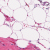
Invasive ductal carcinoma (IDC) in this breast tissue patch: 0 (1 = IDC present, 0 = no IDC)